Question: I have a web page with a small form in it.

HTML code for the page.
'''
<html>
<head>
<link rel="stylesheet" type="text/css" href="stylesheets/styles.css" />
<script type="text/javascript" src="scripts/jquery-1.8.0.min.js"></script>
<script type="text/javascript" src="scripts/scripts.js"></script>
</head>
<body id="body_services">
<?php
include_once 'DatabaseHandler.php';
$db = DatabaseHandler::getInstance();
//loading taxi service names for updating combobox
$queryLoadSids = $db->prepare("SELECT * FROM taxi_services ORDER BY SID");
$queryLoadSids->execute();
$dropdown = "<select name='serviceID'>";
while ($row = $queryLoadSids->fetch(PDO::FETCH_ASSOC))
{
$dropdown .= "
<option value='{$row['SID']}'>{$row['Name']}</option>";
}
$dropdown .= "
</select>";
?>
<div id="tasks">
<ul>
<li><a id="add" href="#">Add a new taxi service</a></li>
<li><a id="update" href="#">Update a taxi service</a></li>
<li><a id="delete" href="#">Delete a taxi service</a></li>
<li><a id="view" href="#">View taxi services</a></li>
</ul>
</div>
<form id="cmbServiceIDs" name="sids">
<table width="380" border="0">
<tr>
<td><label for="serviceId">Select the Service ID</label></td>
<td><?php echo $dropdown; ?></td>
<td><input id="load" type="submit" value="Load" name="btnload" /></td>
</tr>
</table>
</form>
<form id="frmUpdateService" name="Update" action="" method="post">
<table width="300" border="0">
<tr>
<td><label for="sid">Service ID</label></td>
<td><input type="text" name="sid" value="" style="text-align:right" /></td>
</tr>
<tr>
<td><label for="name">Name</label></td>
<td><input type="text" name="name" value="" /></td>
</tr>
<tr>
<td><label for="cost">Cost</label></td>
<td><input type="text" name="cost" value="" /></td>
</tr>
<tr>
<td><label for="active">Active</label></td>
<td><input type="checkbox" name="active" value="" /></td>
</tr>
<tr>
<td></td>
<td><input type="reset" value="Cancel" /> <input type="submit" value="Update" name="update" /></td>
</tr>
</table>
</form>
</body>
</html>
'''
When the Load button is clicked, it should run a query against a DB, return the results to populate the textboxes in the form. I'm using jQuery AJAX for this task.
'''
$(function()
{
$("#frmUpdateService").hide();
$("#cmbServiceIDs").hide();
$("#update").click(function()
{
$("#cmbServiceIDs").slideDown("slow");
$("#frmUpdateService").hide();
});
$("#cmbServiceIDs").submit(function(e)
{
$("#frmUpdateService").fadeIn("slow");
e.preventDefault();
$.ajax(
{
type : 'GET',
url : 'request.php',
data : {'serviceID' : $("#serviceID").val()},
dataType : 'json',
success : function(response)
{
var loadedSID = response[0];
var loadedName = response[1];
var loadedCost = response[2];
var loadedActive = response[3];
$("#sid").append(loadedSID);
$("#name").append(loadedName);
$("#cost").append(loadedCost);
$("#active").append(loadedActive);
}
});
});
});
'''
This is the page.
'''
<?php
include_once 'DatabaseHandler.php';
$db = DatabaseHandler::getInstance();
$param = $_GET['serviceID'];
$queryLoadToUpdate = $db->prepare("SELECT * FROM taxi_services WHERE SID = :serviceID");
$queryLoadToUpdate->bindParam(':serviceID', $param, PDO::PARAM_STR);
$queryLoadToUpdate->execute();
$results = $queryLoadToUpdate->fetchAll(PDO::FETCH_ASSOC);
echo json_encode($results);
?>
'''
But when I run the page and click on the Load button, nothing appears in the textboxes. I looked into the response using Firebug and it shows an empty response. I checked the SQL query as well. No errors there either.
I have no idea what I should check or do next. Can anyone give any suggestions as to why its not working properly here?
Thank you.
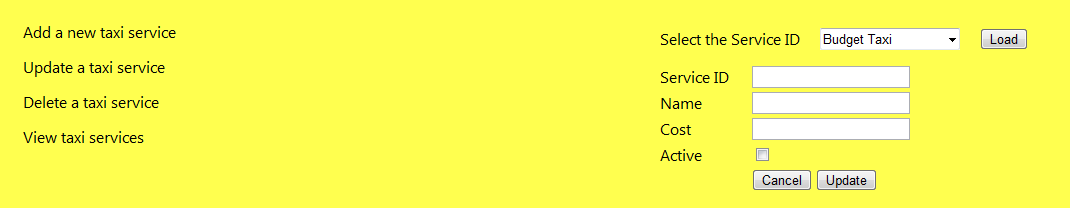
Answer: Apparently the query was working correctly because the value I supplied for the variable '$param' was 'NULL'. I could figure that out using 'var_dump'. Further checking led me to notice that the dropdown's selected value was not getting passed correctly because I hadn't specified an 'id' on this line.
'''
$dropdown = "<select name='serviceID'>";
'''
I corrected it like this.
'''
$dropdown = "<select id='serviceID' name='serviceID'>";
'''
And in the jQuery code, changed this line
'data : {'serviceID' : $("#serviceID option:selected").val()},'
to this to get the value of the selected dropdown item.
'''
data : {'serviceID' : $("#serviceID option:selected").val()},
'''